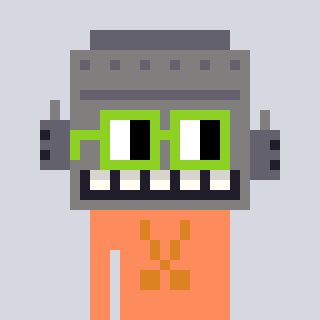
a pixel art character with square light green glasses, a robot-shaped head and a peachy-colored body on a cool background